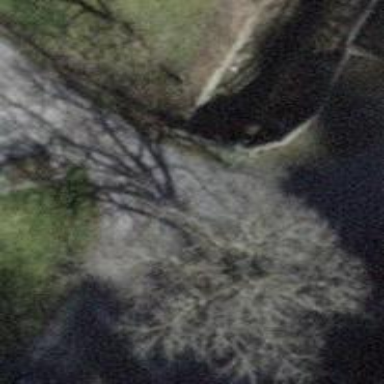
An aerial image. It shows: Drain passing through culvert tunnel.